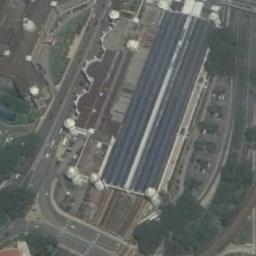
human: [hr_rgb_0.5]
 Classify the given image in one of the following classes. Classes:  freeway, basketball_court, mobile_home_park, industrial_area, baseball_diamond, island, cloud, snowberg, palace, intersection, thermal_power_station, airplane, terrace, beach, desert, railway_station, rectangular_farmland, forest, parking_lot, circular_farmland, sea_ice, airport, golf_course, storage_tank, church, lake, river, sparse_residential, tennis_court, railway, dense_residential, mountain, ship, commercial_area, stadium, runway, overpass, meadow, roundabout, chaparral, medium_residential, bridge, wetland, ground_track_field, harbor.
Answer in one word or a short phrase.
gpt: railway_station